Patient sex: F
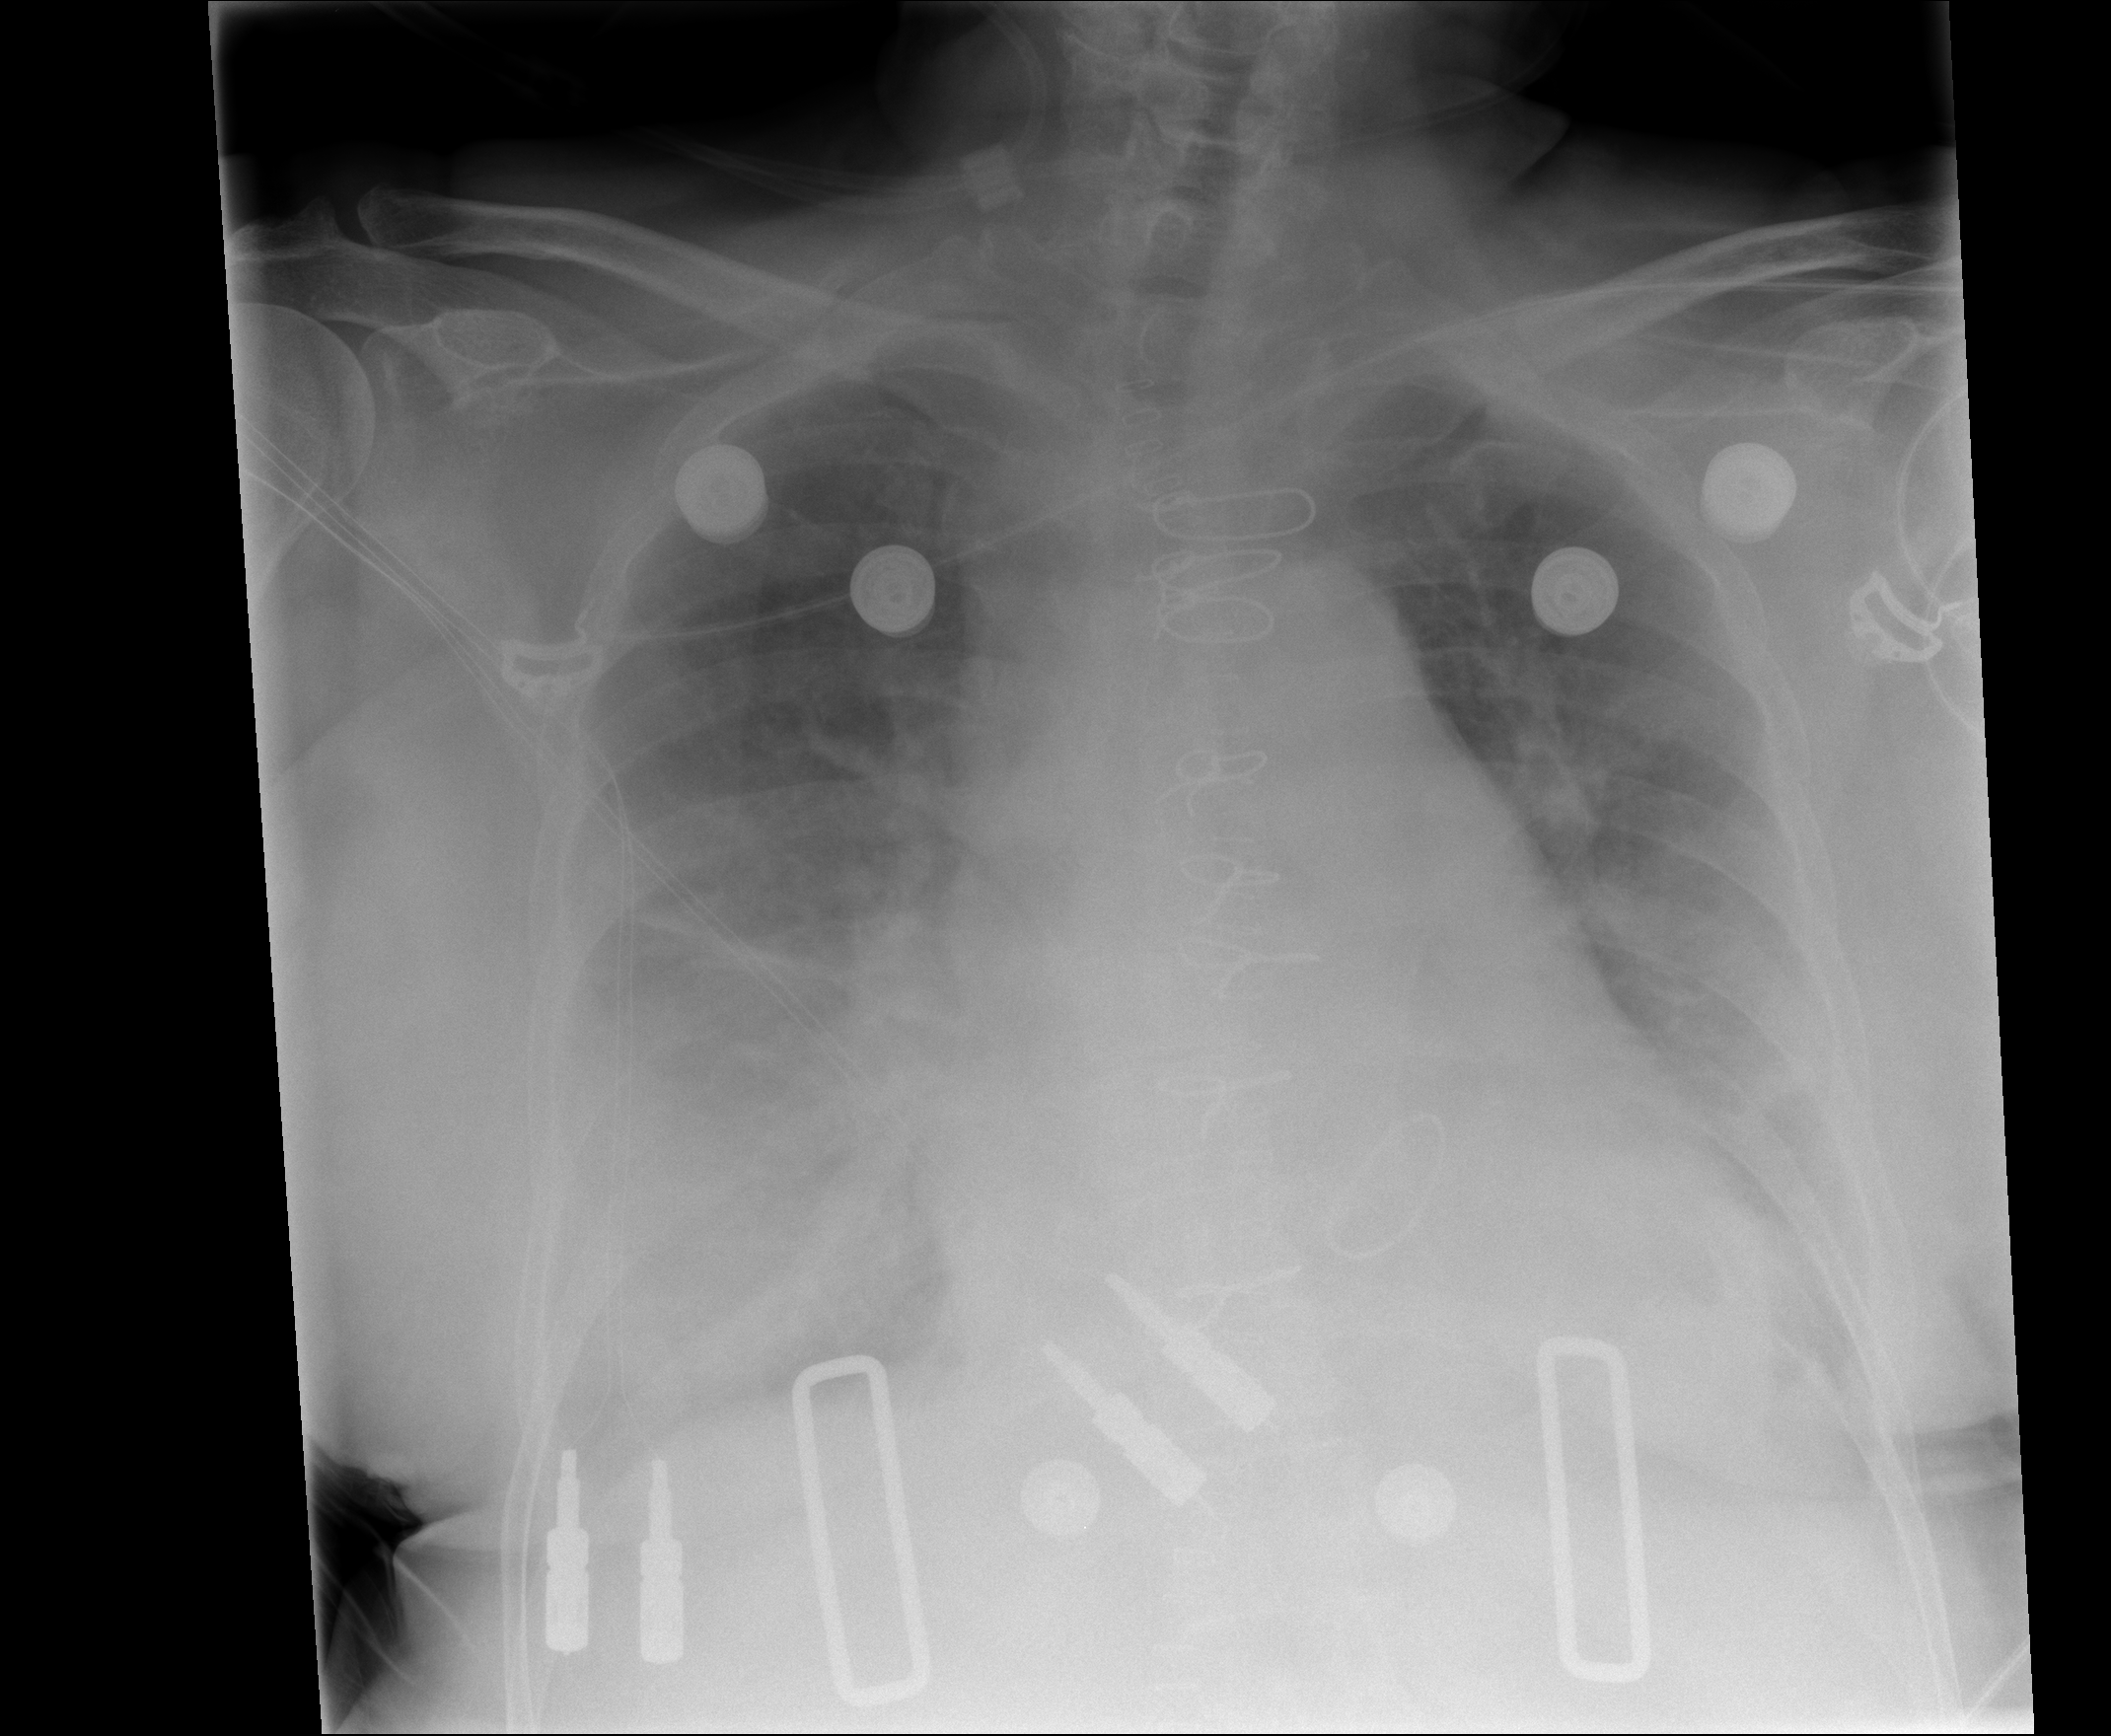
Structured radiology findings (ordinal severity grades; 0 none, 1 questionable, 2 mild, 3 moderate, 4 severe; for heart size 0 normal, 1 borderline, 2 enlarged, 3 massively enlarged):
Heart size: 2
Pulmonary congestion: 3
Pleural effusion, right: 2
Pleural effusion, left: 2
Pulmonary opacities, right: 3
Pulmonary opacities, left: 2
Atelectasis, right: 2
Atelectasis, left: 2